Question: I am developing a radio app which streams mp3 from the internet. I have a custom view to control the playback(play/stop).
I would like to implement Spotify like "Now Playing" view with volume controller view at the buttom. I know MPMoviePlayerViewController can be used, but this view is not like Spotify/iPod.
Anybody know how to solve this problem? Can i reuse a view from the Apple API?

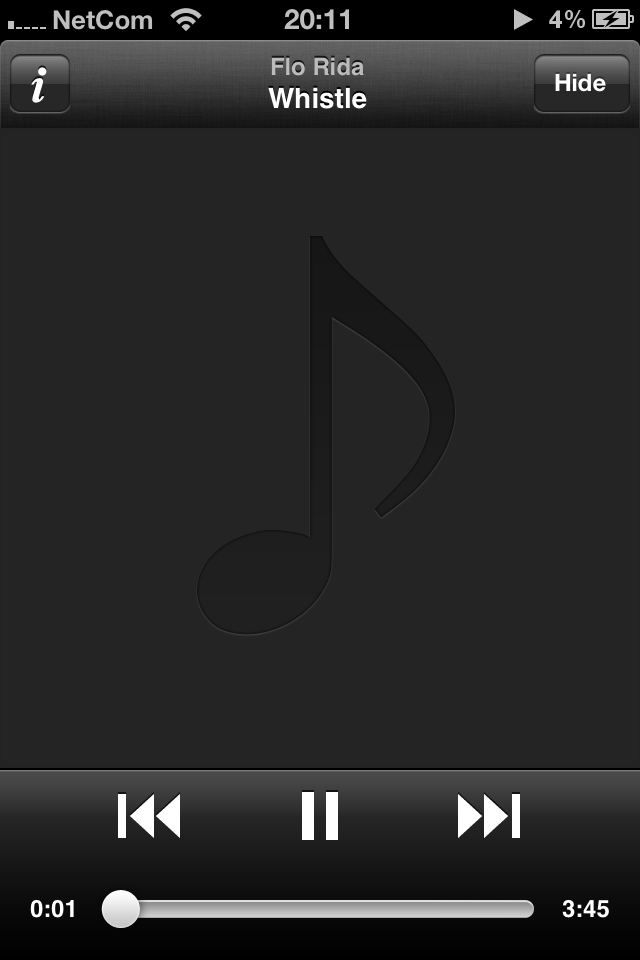
Answer: You'll need to make this view yourself, but what else is new.
As for the volume view, easiest to use is this, and it works well with AirPlay:
<URL>